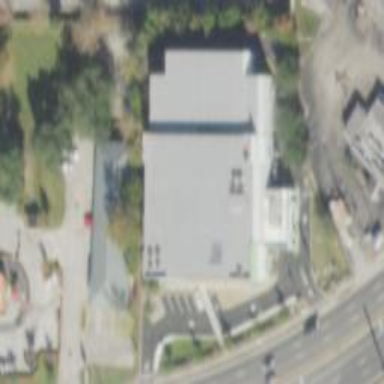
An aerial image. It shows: Building housing storage rental shop.